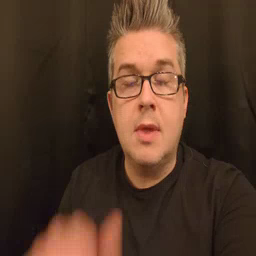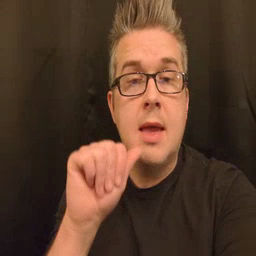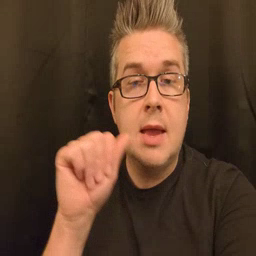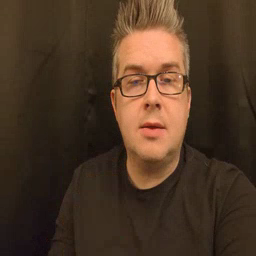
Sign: aunt